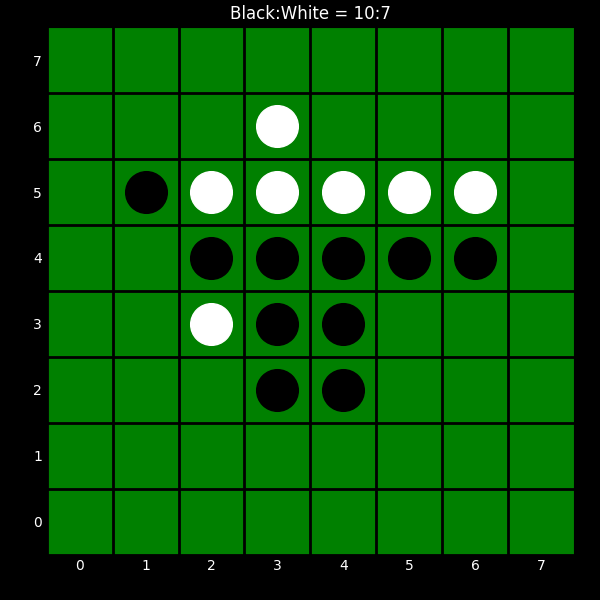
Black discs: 10
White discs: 7